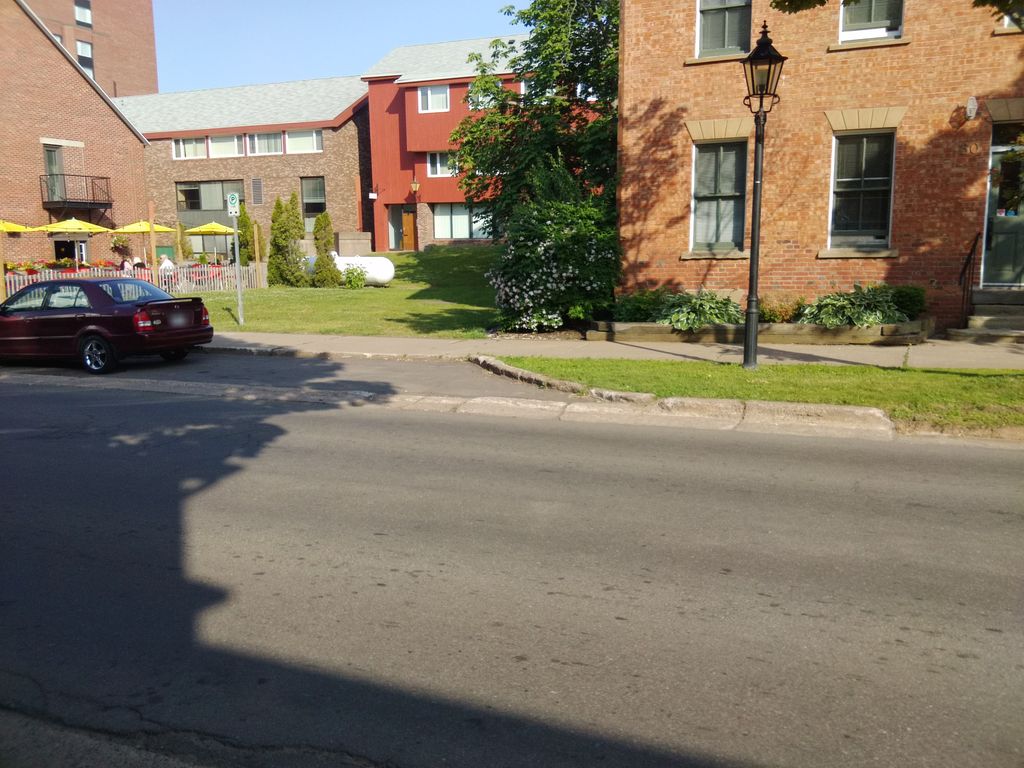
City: charlottetown